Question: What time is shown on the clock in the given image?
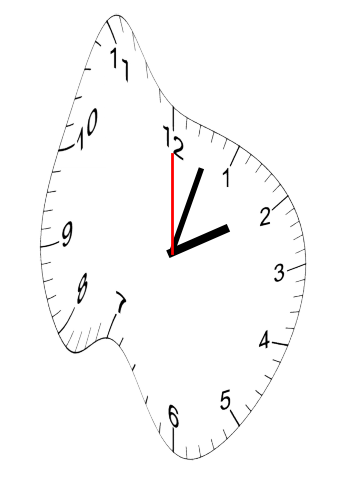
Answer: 02:03:00